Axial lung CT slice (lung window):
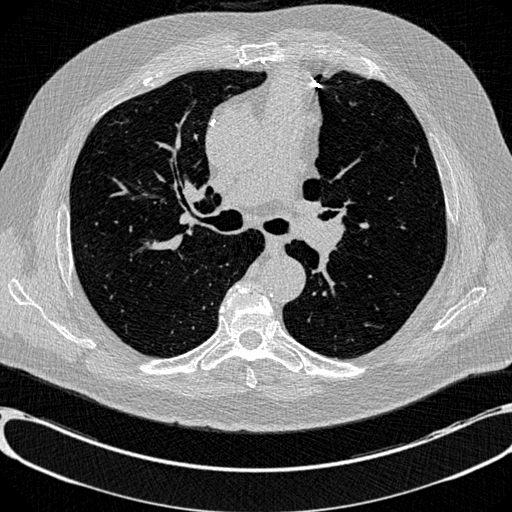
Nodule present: no